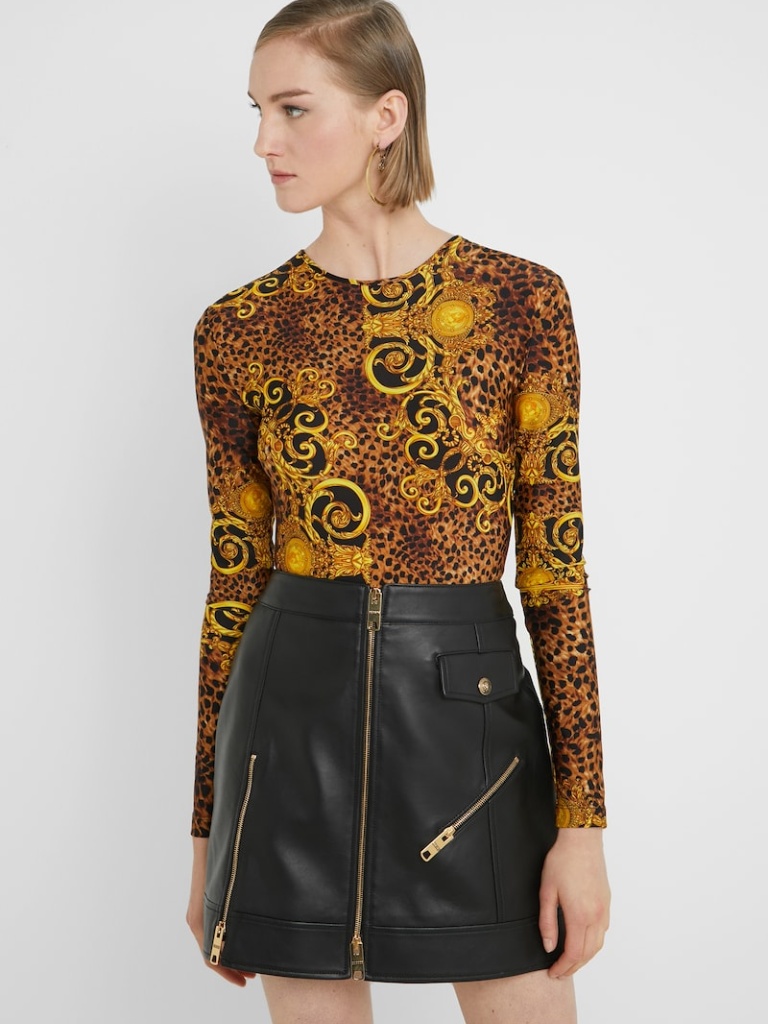
jersey tight a long-sleeved with the sleeves down hip length Fully Tucked in crew bodysuit